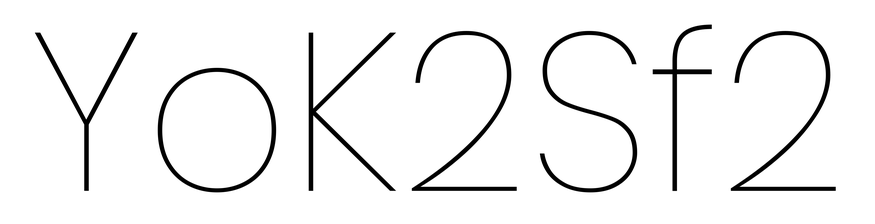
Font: Poppins-Thin